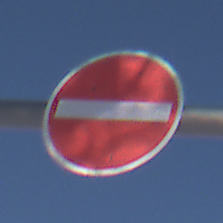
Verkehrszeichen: VerbotDerEinfahrt
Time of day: MorningAfternoon
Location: Outdoor (Nature)
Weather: PartlyCloudy
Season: Winter
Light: Natural